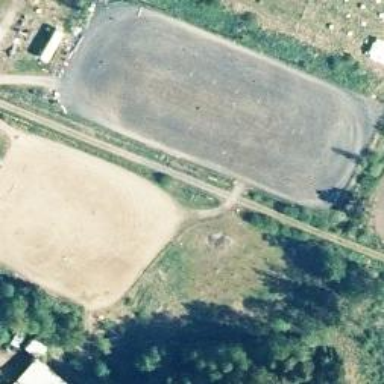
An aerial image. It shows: Equestrian pitch for leisure land sports.